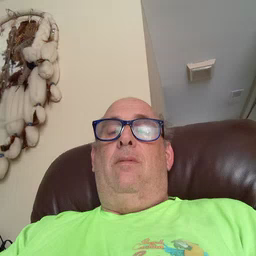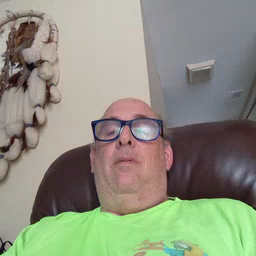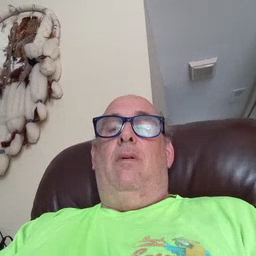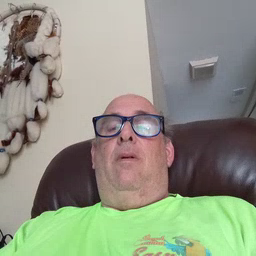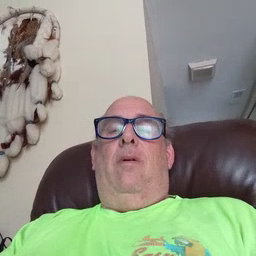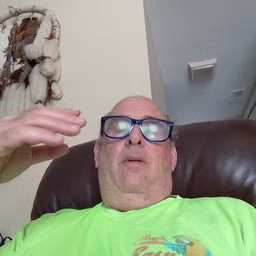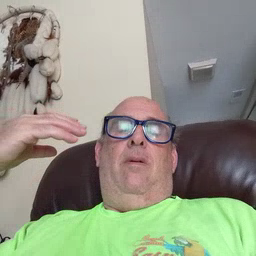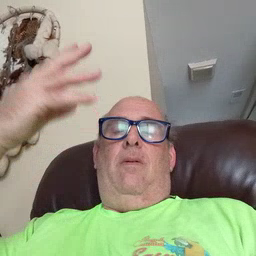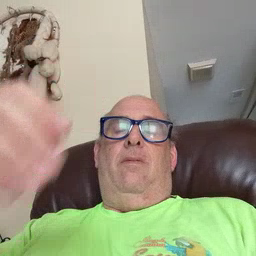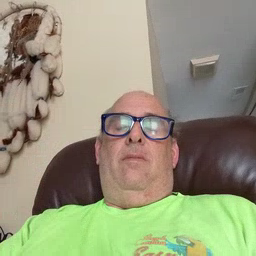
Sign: outside